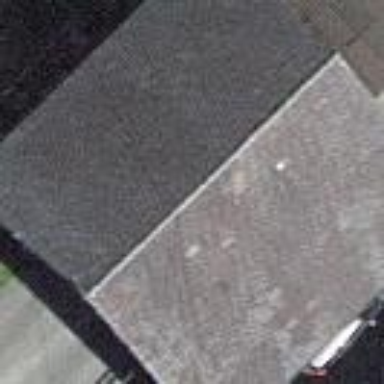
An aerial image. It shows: Barn.